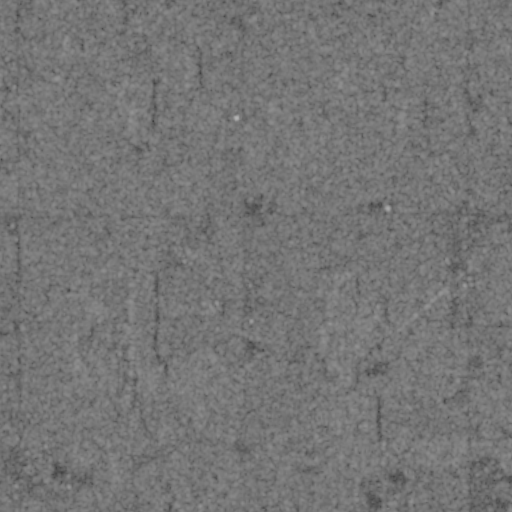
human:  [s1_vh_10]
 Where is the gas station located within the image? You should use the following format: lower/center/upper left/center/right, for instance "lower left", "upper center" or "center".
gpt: The gas station is located in the center right of the image.
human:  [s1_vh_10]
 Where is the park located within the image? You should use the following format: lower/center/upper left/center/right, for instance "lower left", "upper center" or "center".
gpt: The park is located in the center right of the image.
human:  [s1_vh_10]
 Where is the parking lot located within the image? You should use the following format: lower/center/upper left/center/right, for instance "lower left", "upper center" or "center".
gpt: The parking lot is located in the center right of the image.
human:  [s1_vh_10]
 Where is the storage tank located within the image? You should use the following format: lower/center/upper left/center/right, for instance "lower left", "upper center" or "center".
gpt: The storage tank is located in the center right of the image.
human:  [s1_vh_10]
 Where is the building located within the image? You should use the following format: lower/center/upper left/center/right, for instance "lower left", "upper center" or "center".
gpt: The building is located in the center right of the image.
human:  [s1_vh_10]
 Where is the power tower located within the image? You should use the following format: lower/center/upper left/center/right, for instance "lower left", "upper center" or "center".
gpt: There is no power tower in the image.

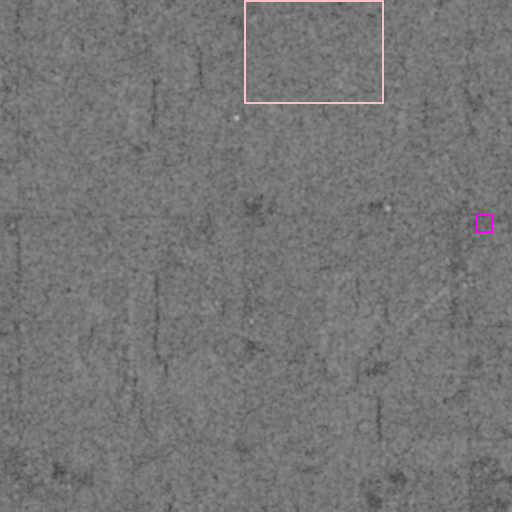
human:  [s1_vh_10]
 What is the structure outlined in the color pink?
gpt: The structure outlined in pink is a crop field.
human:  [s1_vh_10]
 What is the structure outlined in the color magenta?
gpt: The structure outlined in magenta is a park.
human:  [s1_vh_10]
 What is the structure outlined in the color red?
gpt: There is no red outline.